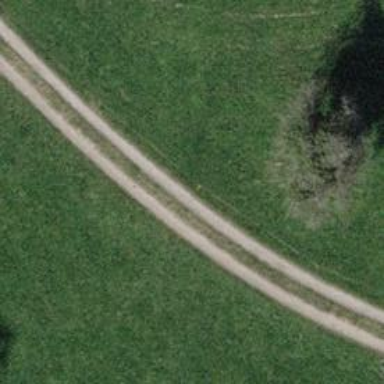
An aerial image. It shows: Agricultural track with fine gravel surface. The track is suitable for agricultural vehicles.